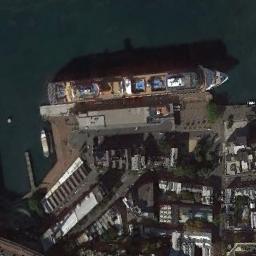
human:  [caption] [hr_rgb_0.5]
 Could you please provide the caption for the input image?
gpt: There is a ship in the blue water on the shore .

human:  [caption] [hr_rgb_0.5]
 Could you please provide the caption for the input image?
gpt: There are many buildings of different shapes and sizes beside the ships .

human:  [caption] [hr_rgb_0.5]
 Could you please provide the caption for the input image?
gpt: A ship and a boat are docked at the dock and some buildings are on the bank .

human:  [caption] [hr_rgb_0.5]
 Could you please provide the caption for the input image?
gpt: An orange-colored general cargo ship docked next to the dock with a small boat next to it, Houses and other buildings and green plants .

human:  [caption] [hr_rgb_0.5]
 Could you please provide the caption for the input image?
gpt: The ship is at the harbor with many buildings .